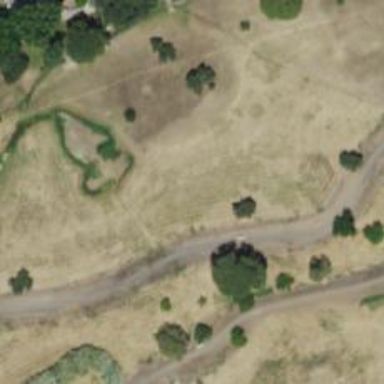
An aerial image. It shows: View of golf hole.